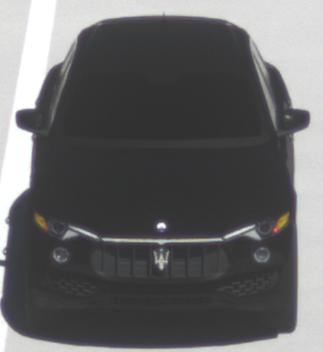
Make: Maserati
Model: Levante GT Hybrid
Detailed model: Levante
Model produced from: 2021/07
Model produced until: 2022/10
Doors: 4
Color: black
Road condition: dry road
Daytime: midday
Contrast: high contrast